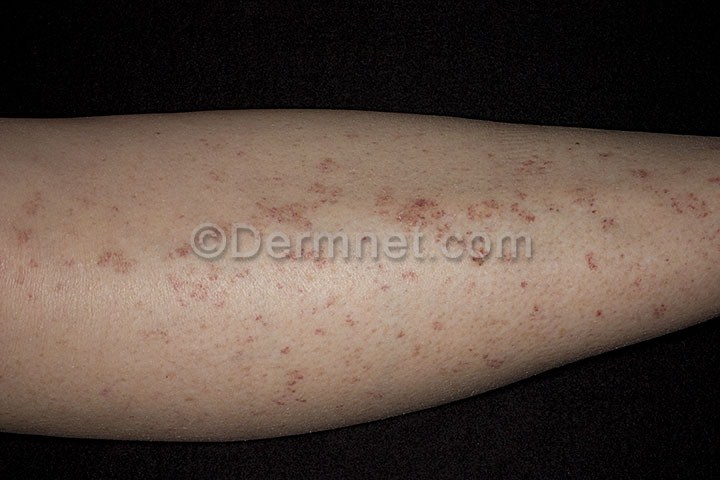
Disease: Vasculitis Photos